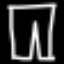
Label: pants